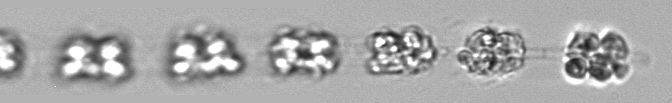
Label: Leptocylindrus_mediterraneus